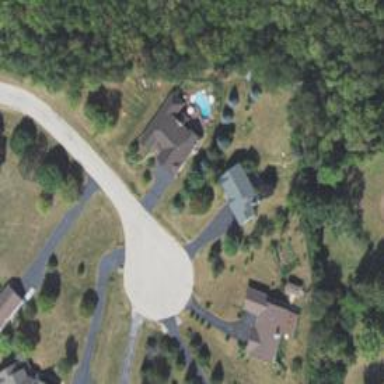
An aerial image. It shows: Driveway.